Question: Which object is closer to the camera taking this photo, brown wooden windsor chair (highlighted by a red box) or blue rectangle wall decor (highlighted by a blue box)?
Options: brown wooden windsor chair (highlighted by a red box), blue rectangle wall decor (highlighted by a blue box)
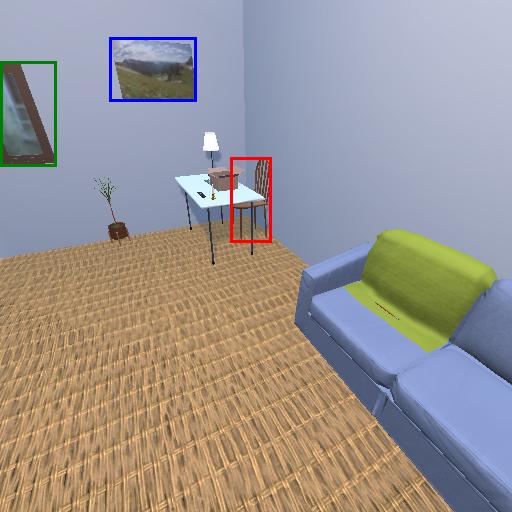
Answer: brown wooden windsor chair (highlighted by a red box)